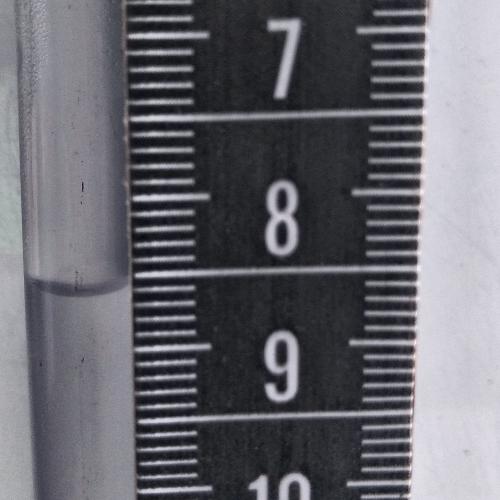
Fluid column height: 8.6 cm